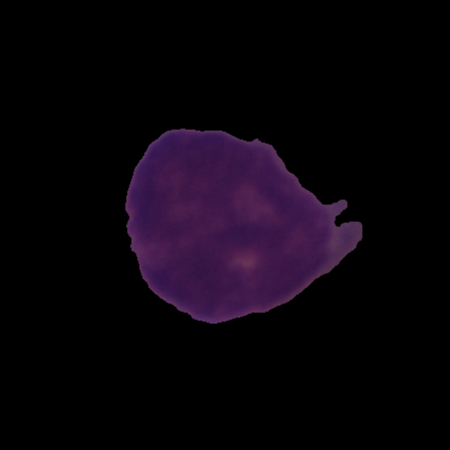
Label: cancer